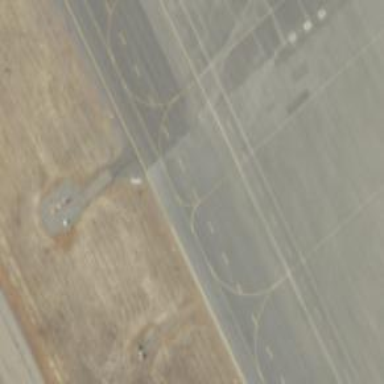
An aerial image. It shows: View of taxiway at the airport.